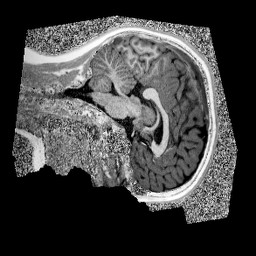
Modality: UNIT1
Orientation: sagittal
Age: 9
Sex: male
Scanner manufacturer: siemens
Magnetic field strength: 3 T
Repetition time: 4 s
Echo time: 0.00299 s